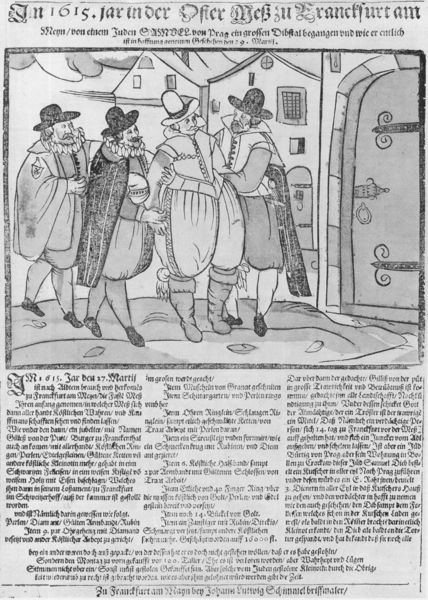
Titel: Im 1615. jar in der Oster Meß zu Franckfurt am Meyn
Künstler: Johann Ludwig Schimmel
Standort: Wolfenbüttel
Institution: Herzog August Bibliothek
Schlagwörter: himmel, mann, umhang, wolken, menschen, stadt, fenster, grau, hut, hüte, männer, schwarz, szene, tür, dach, haus, schloss, weg, bärte, hose, geschichte, kleidung, kragen, rahmen, steine, bild, herr, kaufmänner, häuser, drei, kaufmann, holzschnitt, schrift, bilder, papier, schuhe, hosen, giebel, grafik, spalten, rand, figuren, dick, festhalten, deutsch, knöpfe, tor, fett, vier, druck, stich, illustration, text, zeitung, bericht, initiale, überschrift, mäntel, stiefel, treffen, buchdruck, buchseite, tore, mittelalter, wams, umhänge, flugblatt, beschläge, drängen, legende, frühe neuzeit, stifel, erzählung, artikel, seriendruck, feist, türklopfer, frankfurt, vier männer, ck, dreispaltig, 1650, steione, 1615, überschrifft, meß, zeichnulng